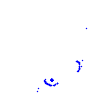
Particle: proton